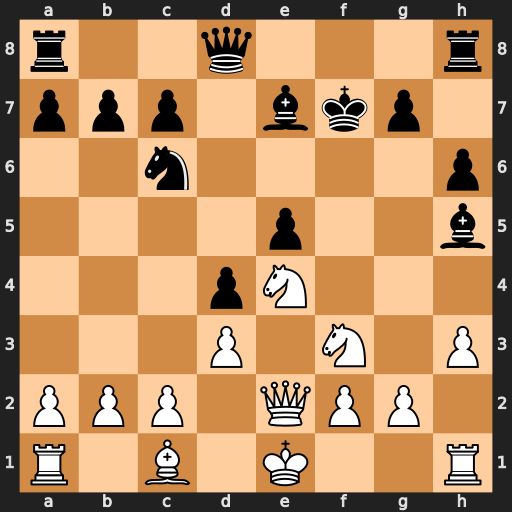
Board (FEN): r2q3r/ppp1bkp1/2n4p/4p2b/3pN3/3P1N1P/PPP1QPP1/R1B1K2R
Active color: w
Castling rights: KQ
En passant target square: -
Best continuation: Nxe5+ Nxe5 Qxh5+